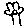
Label: flower